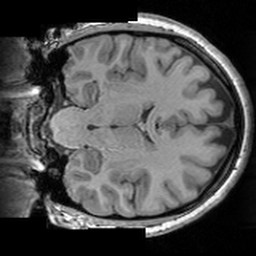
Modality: T1w
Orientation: coronal
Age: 19
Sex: female
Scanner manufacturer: siemens
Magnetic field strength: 3 T
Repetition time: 1.63 s
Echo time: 0.00311 s